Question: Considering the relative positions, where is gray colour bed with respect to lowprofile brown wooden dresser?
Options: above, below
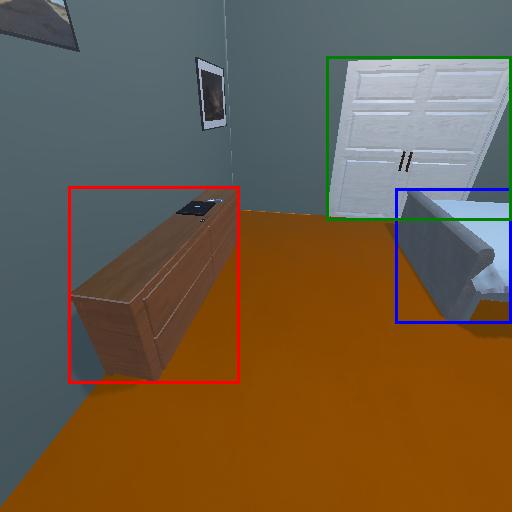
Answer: above